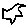
Label: star